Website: macys
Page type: customer-info-address
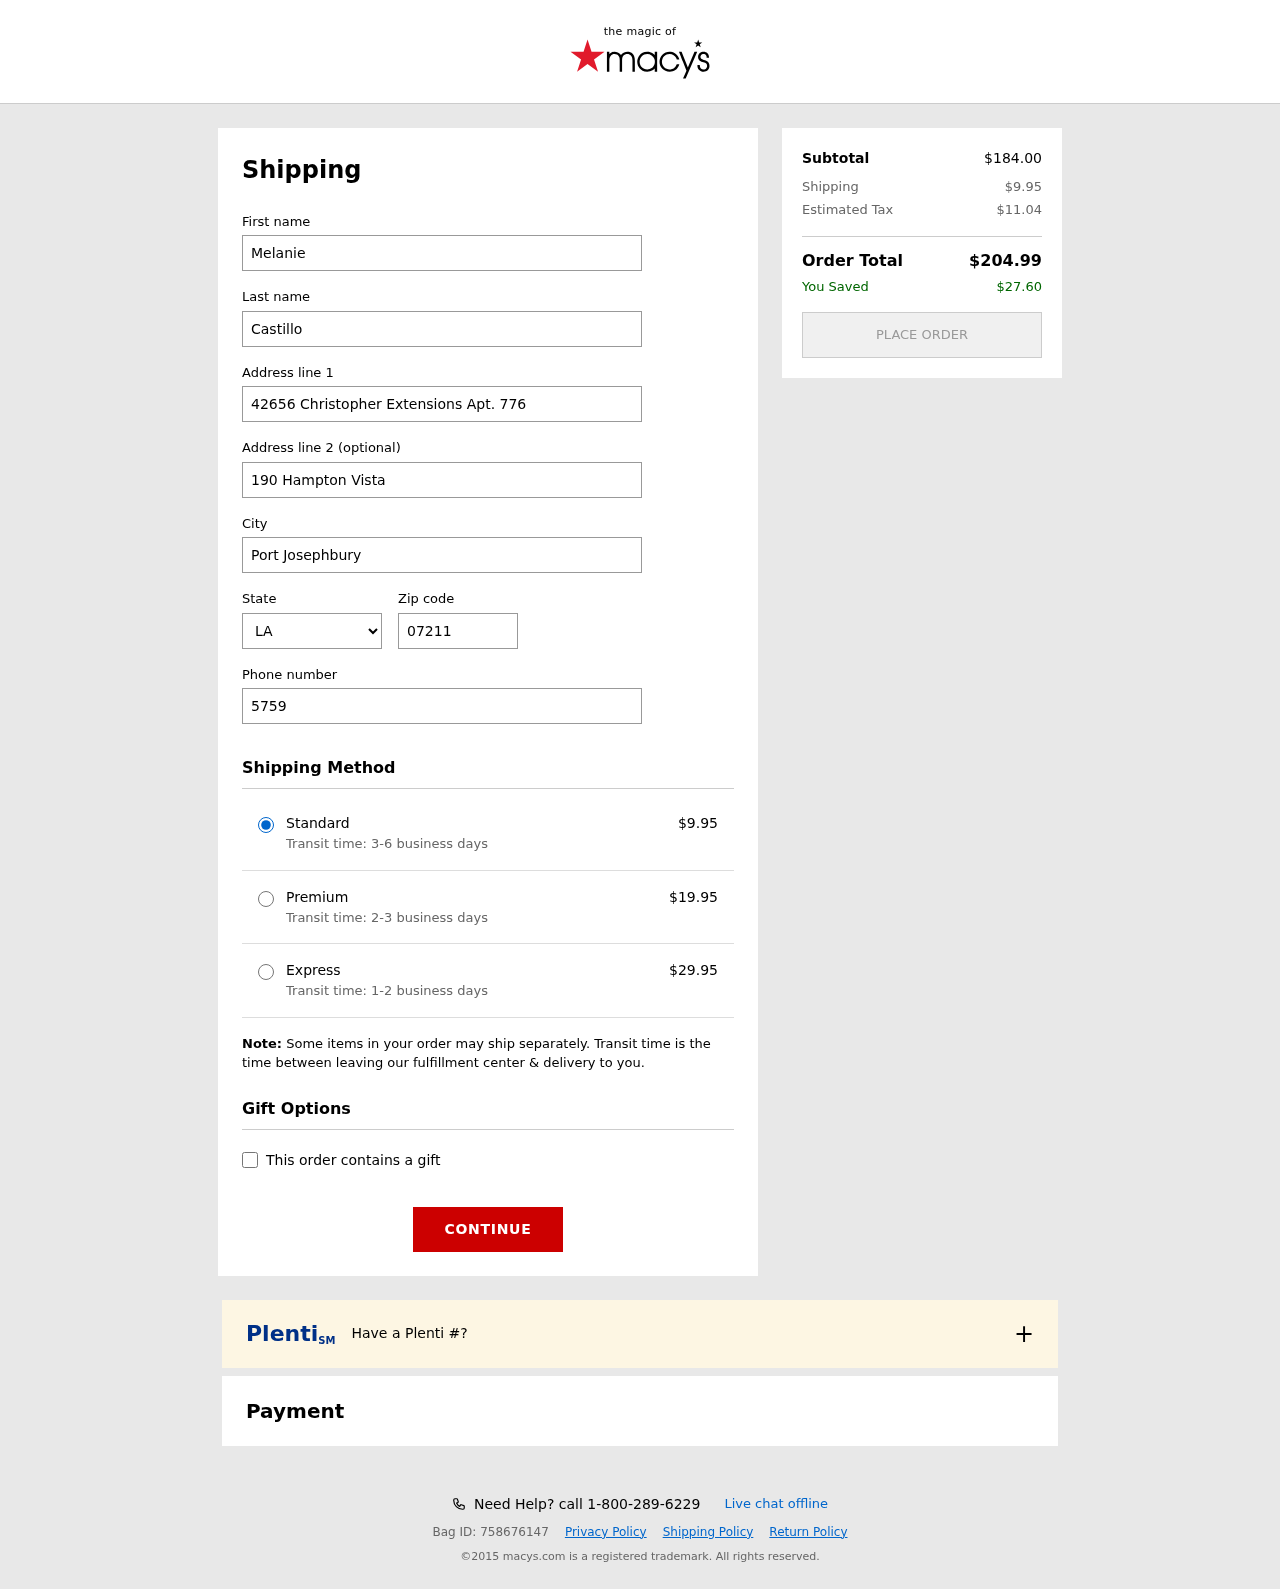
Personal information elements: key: PII_CITY
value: Port Josephbury
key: PII_FIRSTNAME
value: Melanie
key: PII_LASTNAME
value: Castillo
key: PII_PHONE
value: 5759814343
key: PII_POSTCODE
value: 07211
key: PII_STATE_ABBR
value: LA
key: PII_STREET
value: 42656 Christopher Extensions Apt. 776
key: PII_STREET2
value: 190 Hampton Vista
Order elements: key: ORDER_SHIPPING_COST
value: $9.95
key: ORDER_SHIPPING_COST_PREMIUM
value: $19.95
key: ORDER_SHIPPING_COST_EXPRESS
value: $29.95
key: ORDER_SUBTOTAL
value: $184.00
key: ORDER_TAX
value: $11.04
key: ORDER_TOTAL
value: $204.99
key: ORDER_SAVINGS
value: $27.60